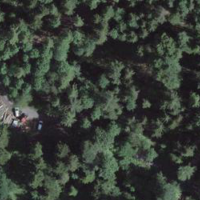
EUNIS habitat code: 43
Species observed at this site:
Polygonia c-album
Campanula trachelium